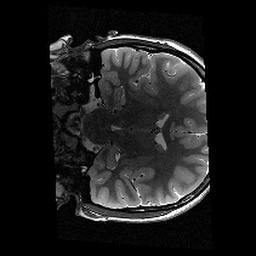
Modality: T2w
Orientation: coronal
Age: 11
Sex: female
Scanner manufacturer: siemens
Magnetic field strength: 3 T
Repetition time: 9.23 s
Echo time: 0.067 s